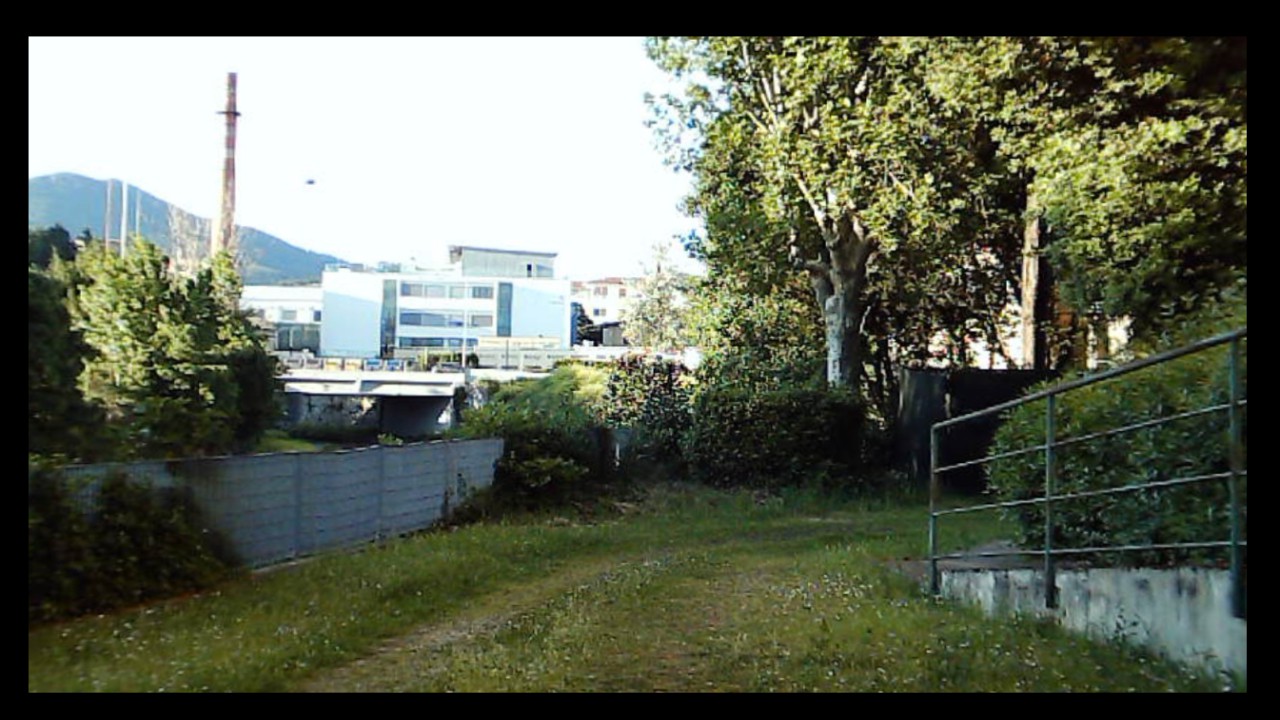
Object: DarwinFPV cineape20